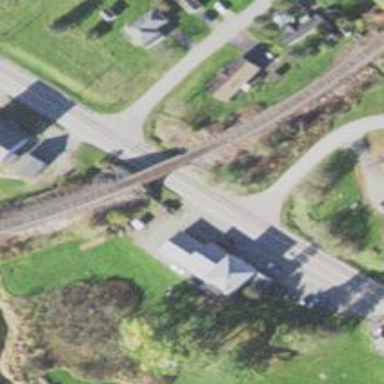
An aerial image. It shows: Railway bridge.